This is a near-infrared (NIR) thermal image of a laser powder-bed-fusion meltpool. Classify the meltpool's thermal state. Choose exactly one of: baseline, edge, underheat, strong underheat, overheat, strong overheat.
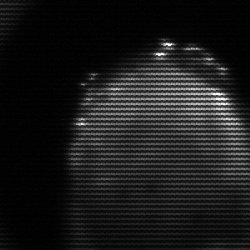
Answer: edge